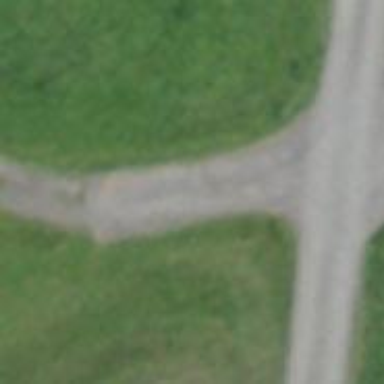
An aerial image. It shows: Driveway.